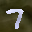
Label: 7